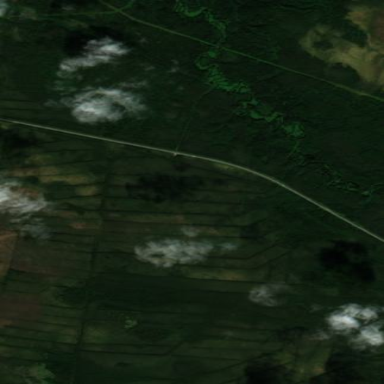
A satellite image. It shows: Bog wetland.